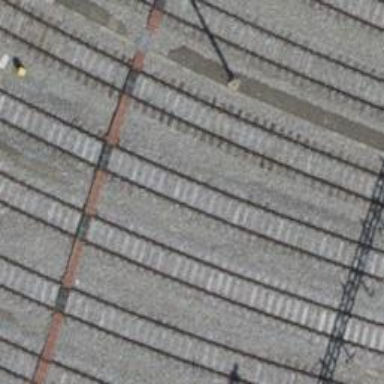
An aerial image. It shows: Rail yard with electrified tracks. The railway has single track with contact line for electrical power. There is also beam railway retarder in the yard.